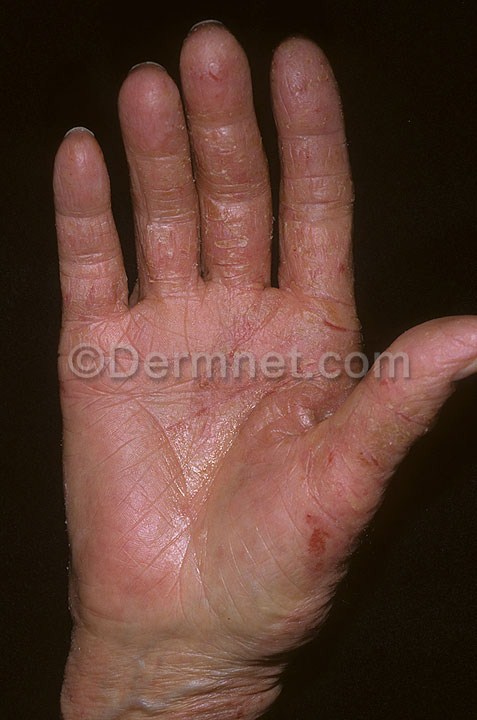
Disease: Eczema Photos